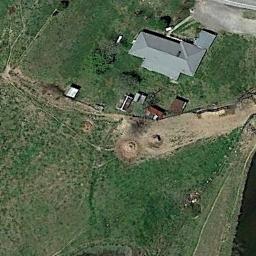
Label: sparse_residential